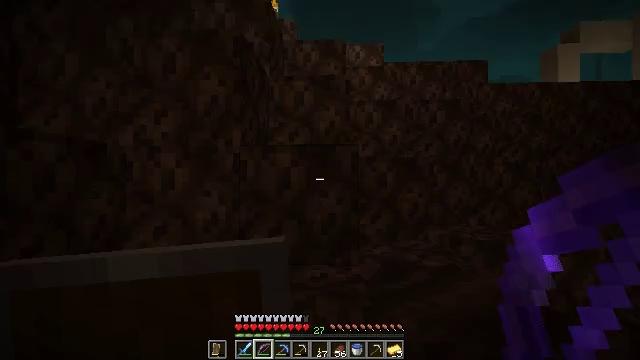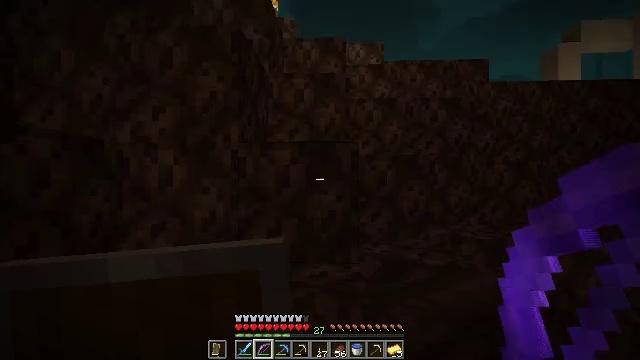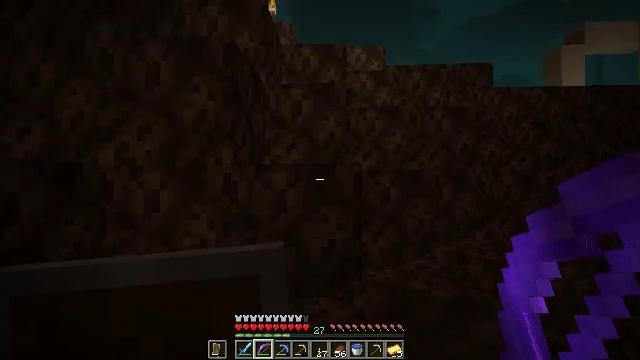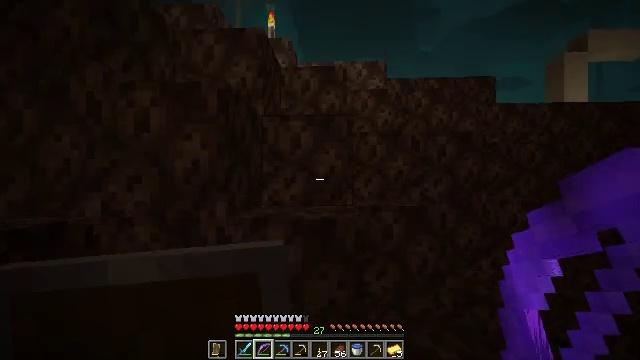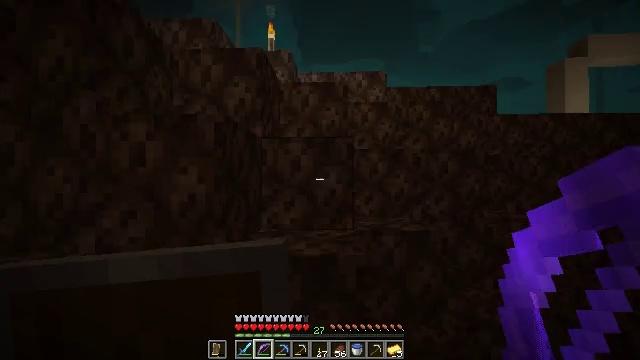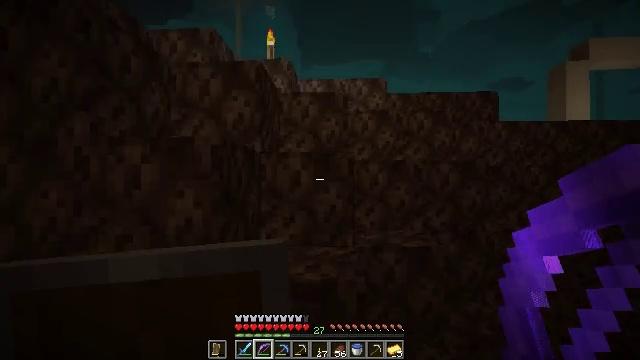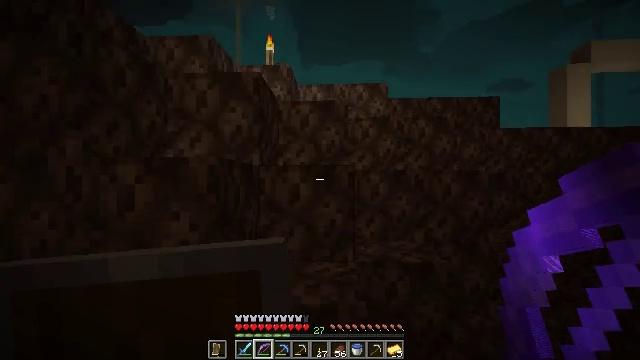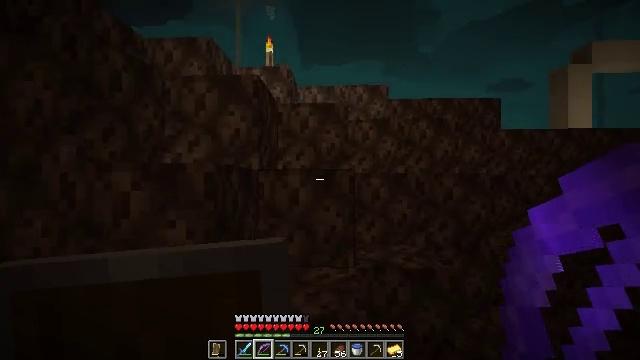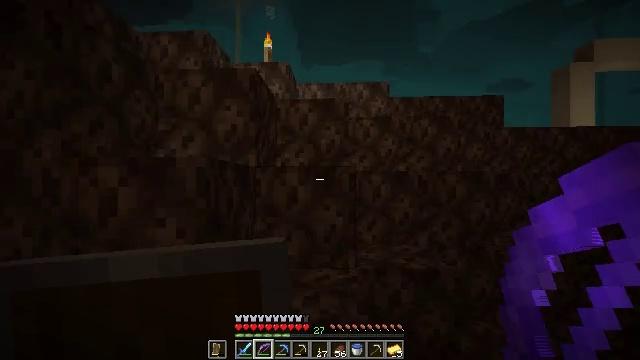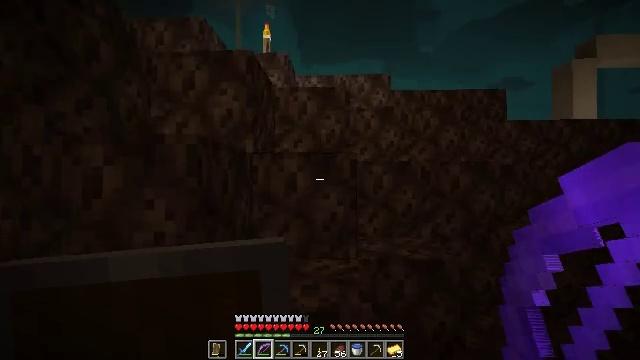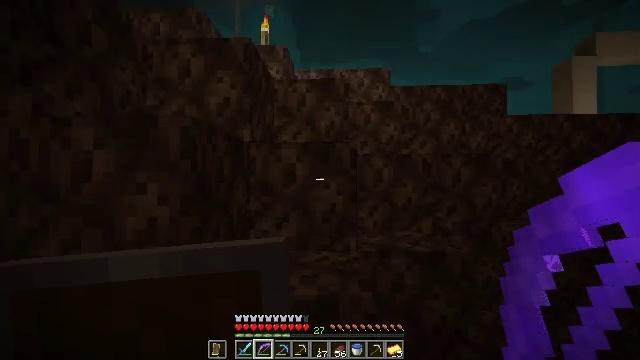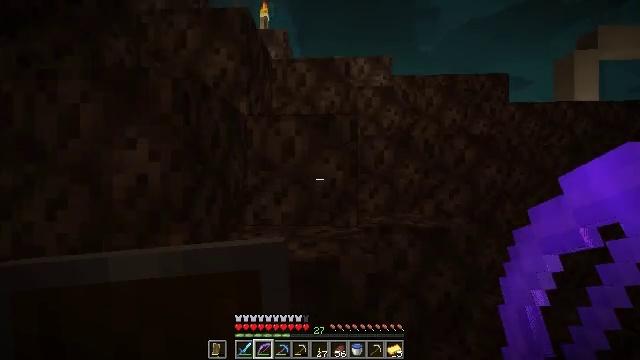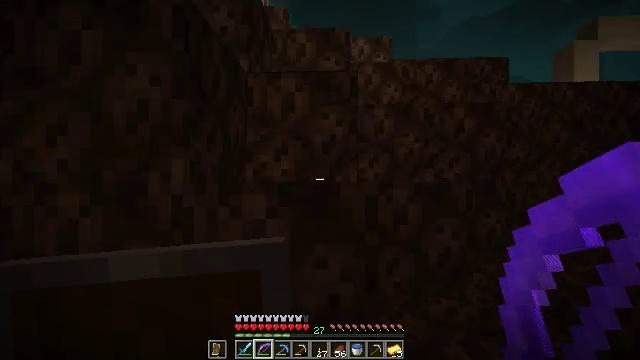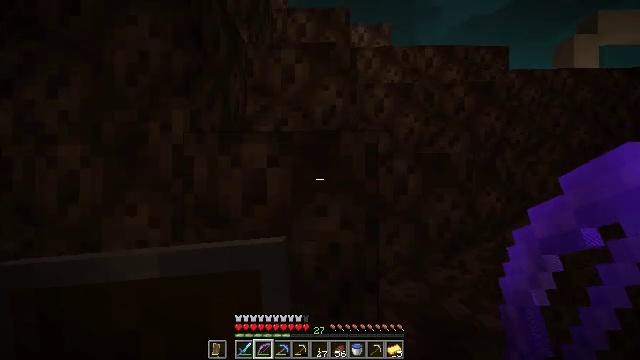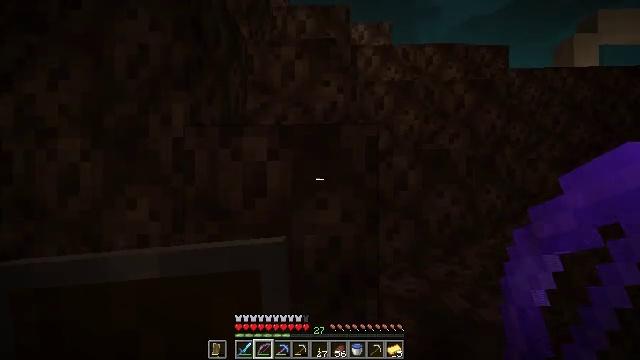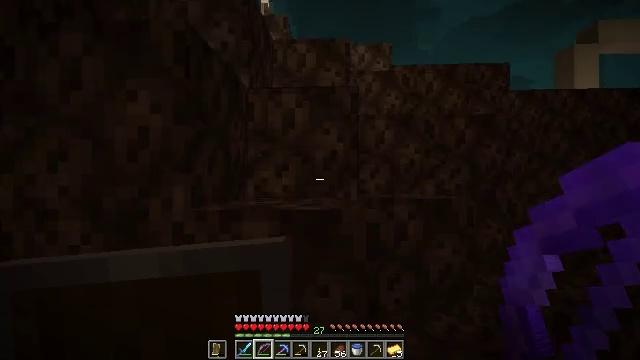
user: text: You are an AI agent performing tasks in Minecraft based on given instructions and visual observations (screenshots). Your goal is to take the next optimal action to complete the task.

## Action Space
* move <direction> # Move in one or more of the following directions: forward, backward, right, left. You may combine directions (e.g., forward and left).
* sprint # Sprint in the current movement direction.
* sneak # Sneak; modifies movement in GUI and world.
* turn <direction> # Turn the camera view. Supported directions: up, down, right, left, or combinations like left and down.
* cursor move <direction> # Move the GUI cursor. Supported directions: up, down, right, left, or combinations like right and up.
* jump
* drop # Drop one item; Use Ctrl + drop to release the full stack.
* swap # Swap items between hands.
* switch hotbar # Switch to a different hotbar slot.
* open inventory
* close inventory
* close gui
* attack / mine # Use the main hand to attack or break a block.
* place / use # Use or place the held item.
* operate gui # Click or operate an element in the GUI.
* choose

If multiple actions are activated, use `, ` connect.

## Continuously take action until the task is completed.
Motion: motion action
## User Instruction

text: Clear the fire from the area.
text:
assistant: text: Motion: move forward
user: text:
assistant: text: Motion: move forward, jump
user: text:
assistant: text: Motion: move forward
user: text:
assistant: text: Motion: no_op
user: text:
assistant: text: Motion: no_op
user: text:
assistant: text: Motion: move forward
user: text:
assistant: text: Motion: move forward, jump
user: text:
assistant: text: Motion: move forward, jump
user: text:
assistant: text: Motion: move forward, jump
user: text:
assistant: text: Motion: move forward
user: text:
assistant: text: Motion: move forward
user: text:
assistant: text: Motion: move forward
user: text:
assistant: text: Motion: move forward, jump
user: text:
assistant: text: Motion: move forward, jump
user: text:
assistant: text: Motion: move forward, jump
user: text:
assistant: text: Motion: move forward, jump
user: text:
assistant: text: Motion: move forward, jump
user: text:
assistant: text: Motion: move forward
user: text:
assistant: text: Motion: move forward
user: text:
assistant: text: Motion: move forward
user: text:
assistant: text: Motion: move forward, turn left and down
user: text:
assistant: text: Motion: move forward, turn left
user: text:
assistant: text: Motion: move forward
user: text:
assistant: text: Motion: move forward, jump
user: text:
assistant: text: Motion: move forward, jump
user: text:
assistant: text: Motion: move forward, jump
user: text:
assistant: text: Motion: move forward, jump
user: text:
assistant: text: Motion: move forward
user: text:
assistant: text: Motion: move forward
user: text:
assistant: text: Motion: move forward